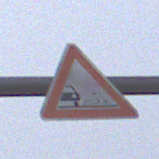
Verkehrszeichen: SplittSchotter
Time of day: MorningAfternoon
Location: Outdoor (RoadRail)
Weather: Overcast
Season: NotSpecified
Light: Natural